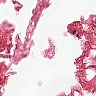
Metastatic tissue present: no